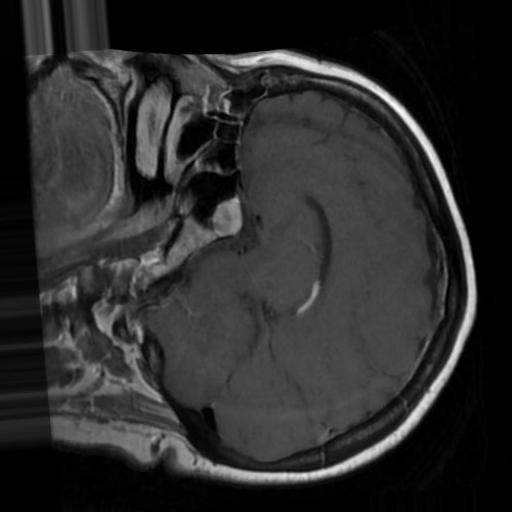
Label: brain_tumor